Question: I have a html5 canvas in my web page.
I have only put an image and a gradient in it.
Canvas uses thic JS code to draw itself:
'''
var canvas = document.getElementById("myCanvas");
var ctx = canvas.getContext("2d");
ctx.clearRect ( 0 , 0 , canvas.width, canvas.height );
var img = document.getElementById("slika");
ctx.drawImage(img, 0, 0,canvas.width,canvas.height);
var grd = ctx.createLinearGradient(x-400, 0, x, 0)
grd.addColorStop(0.3,"hsla(360, 100%, 100%, 0)");
grd.addColorStop(1,"hsla(360, 100%, 100%, 0.8)");
ctx.fillStyle=grd;
ctx.fillRect(0,0,canvas.width,canvas.height);
ctx.font = "70px Arial";
ctx.fillStyle = "black"
ctx.textAlign = "right";
ctx.fillText(textInput,canvas.width-50,canvas.height-120);
'''
When it displays, the transition isn't very smooth, it just starts somewhere and ends somewhere.
It looks like this:

I would like the transition to be smoother(I don't mean a wider gradient).
Is there any way to do that?
Thanks for answering.
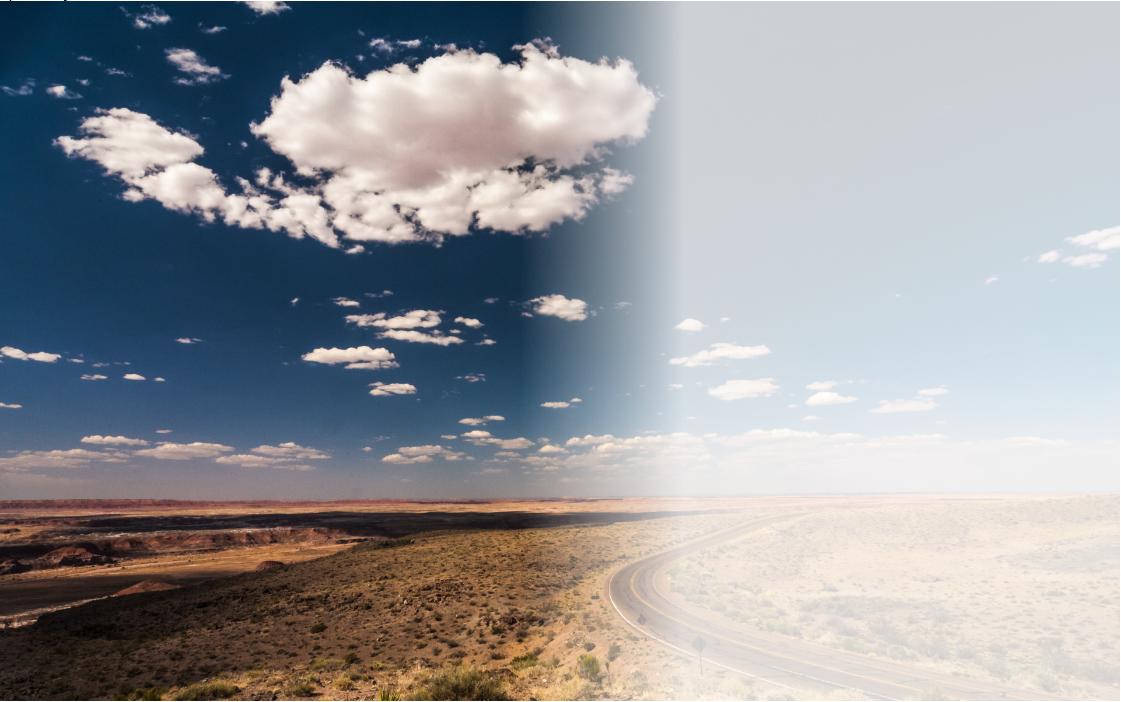
Answer: Use a s-slope based gradient which could be defined using an ease-in-out function. This way the transition between flat and linear is smoothed out. You may need to compensate a little on the width as initial and final values are closer to the flat values than in the linear approach.

# Example

'''
var ctx = document.querySelector("canvas").getContext("2d"), img = new Image();
img.onload = function() {
// init canvas and image
ctx.canvas.width = this.naturalWidth;
ctx.canvas.height = this.naturalHeight;
ctx.drawImage(this, 0, 0);
// gradient using ease-in-out
var comp = 100;
var grd = ctx.createLinearGradient(550 - comp, 0, 700 + comp, 0);
for(var t = 0; t <= 1; t += 0.02) { // convert linear t to "easing" t:
grd.addColorStop(t, "hsla(360, 100%, 100%, " + easeInOut(t) * 0.8 + ")");
}
ctx.fillStyle = grd;
ctx.fillRect(0,0, ctx.canvas.width, ctx.canvas.height * 0.5);
// linear (as before)
var grd = ctx.createLinearGradient(550, 0, 700, 0);
grd.addColorStop(0, "hsla(360, 100%, 100%, 0)");
grd.addColorStop(1, "hsla(360, 100%, 100%, 0.8)");
ctx.fillStyle = grd;
ctx.fillRect(0,ctx.canvas.height * 0.5+1, ctx.canvas.width, ctx.canvas.height * 0.5);
};
function easeInOut(t) {return t<.5 ? 4*t*t*t : (t-1)*(2*t-2)*(2*t-2)+1}
img.src = "//i.imgur.com/ESyzwQg.png";
'''
'''
canvas {width:100%; height:auto}
'''
'''
<canvas></canvas>
'''